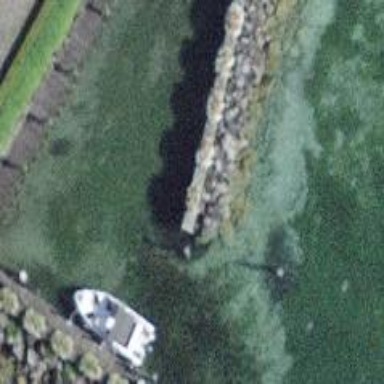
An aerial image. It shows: Man-made pier.